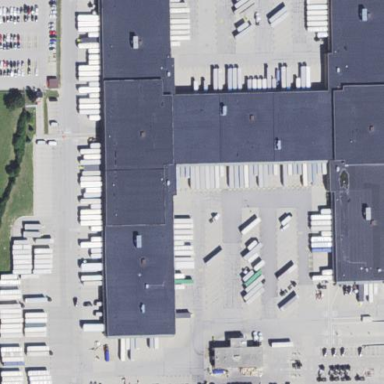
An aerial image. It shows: Industrial building that serves as post depot.